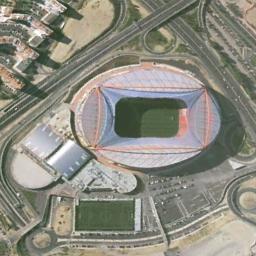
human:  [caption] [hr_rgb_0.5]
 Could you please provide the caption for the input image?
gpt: This oval stadium has dense residential areas on three sides .

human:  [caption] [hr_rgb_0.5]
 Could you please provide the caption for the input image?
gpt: The oval gym is surrounded by the middle of the purchase, With a residential area next to it .

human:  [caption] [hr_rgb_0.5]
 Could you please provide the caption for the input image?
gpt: The stadium is next to some buildings and roads .

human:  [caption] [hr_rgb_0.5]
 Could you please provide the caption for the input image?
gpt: There are many roads beside the stadium .

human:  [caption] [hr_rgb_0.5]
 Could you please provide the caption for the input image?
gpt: There are some buildings around the stadium .